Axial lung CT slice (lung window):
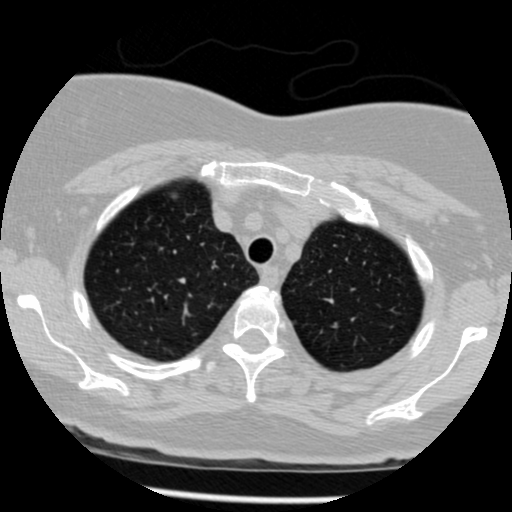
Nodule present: no